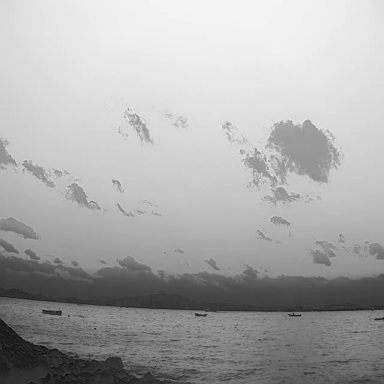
There are three bulk_carriers in the infrared image.